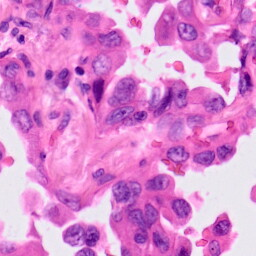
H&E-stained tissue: Lung